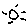
Label: sun